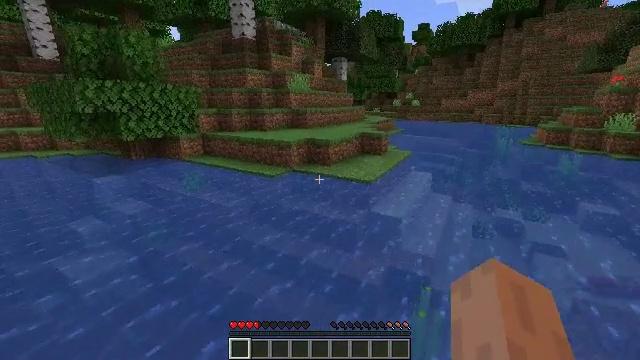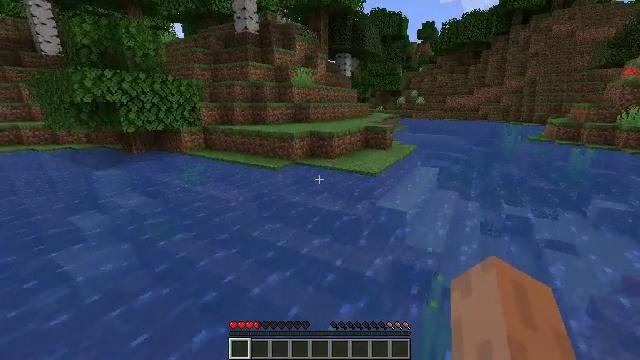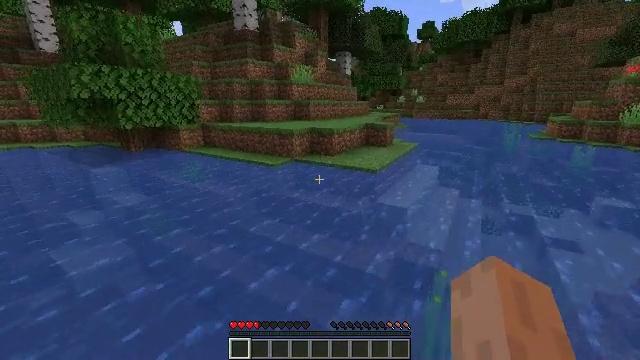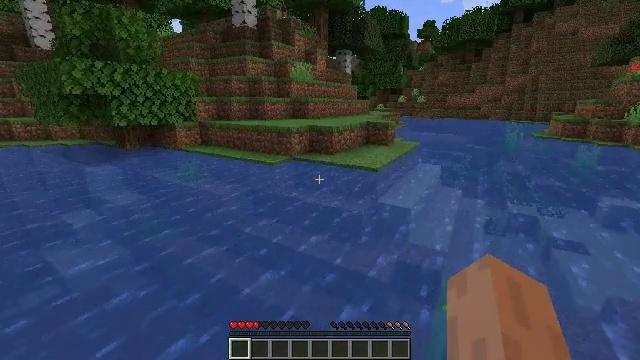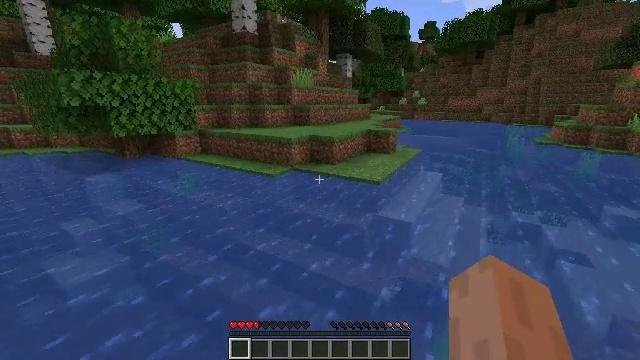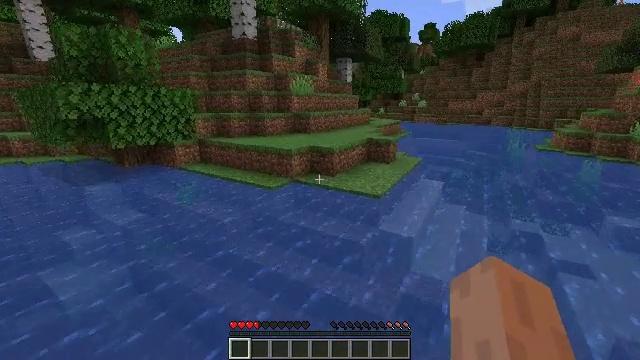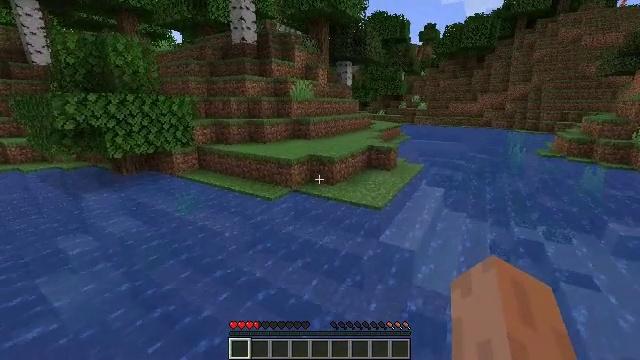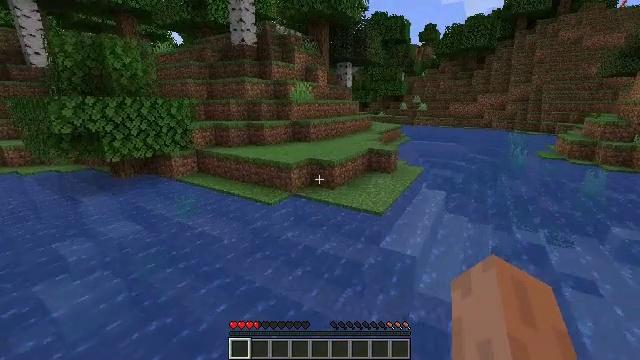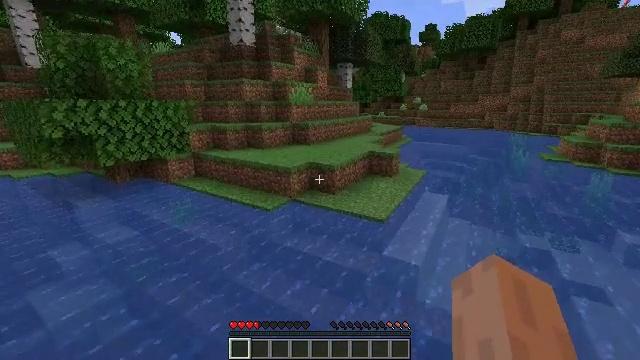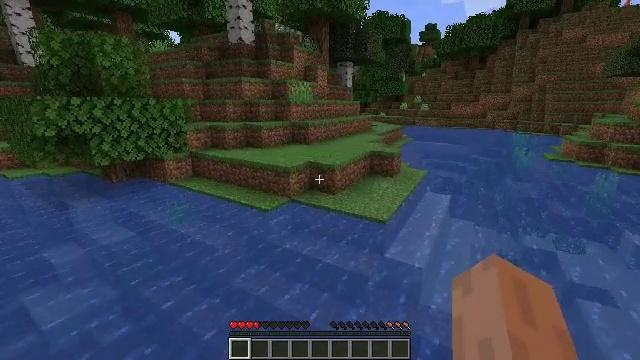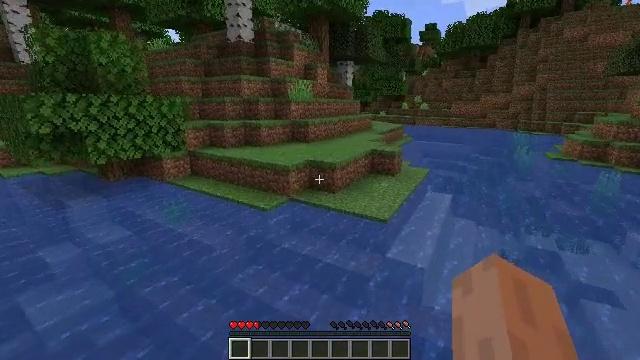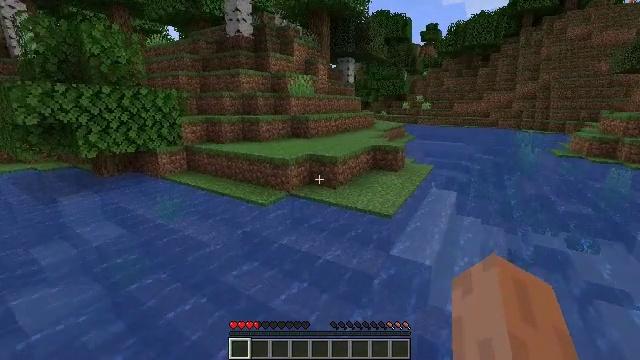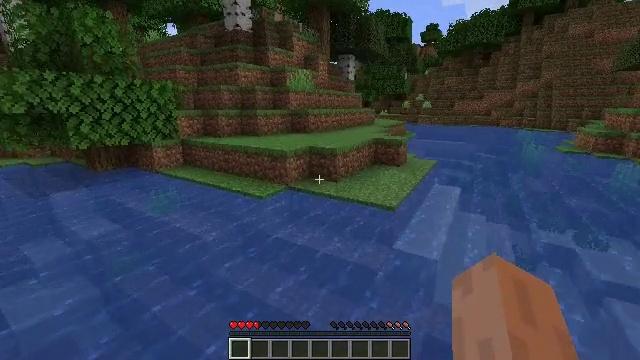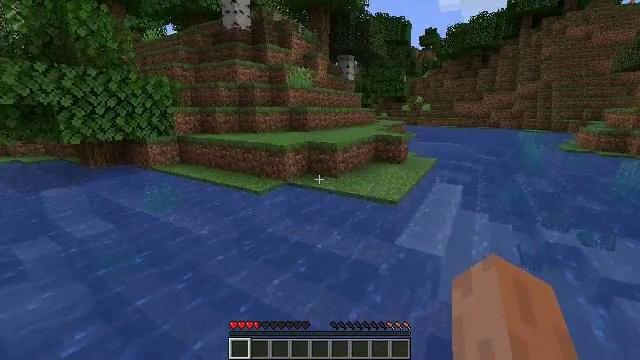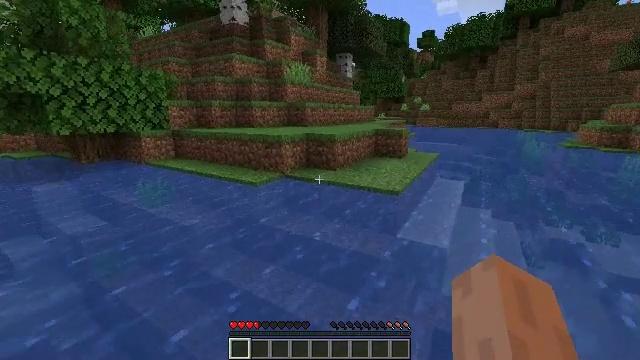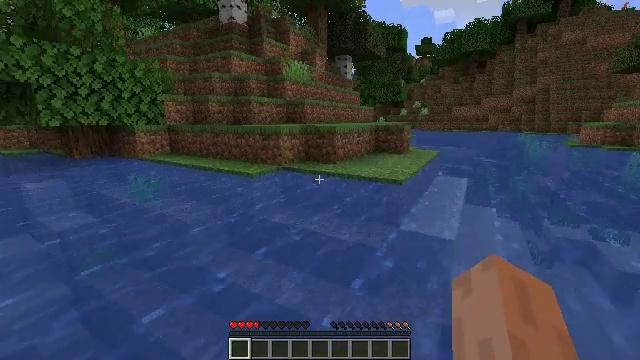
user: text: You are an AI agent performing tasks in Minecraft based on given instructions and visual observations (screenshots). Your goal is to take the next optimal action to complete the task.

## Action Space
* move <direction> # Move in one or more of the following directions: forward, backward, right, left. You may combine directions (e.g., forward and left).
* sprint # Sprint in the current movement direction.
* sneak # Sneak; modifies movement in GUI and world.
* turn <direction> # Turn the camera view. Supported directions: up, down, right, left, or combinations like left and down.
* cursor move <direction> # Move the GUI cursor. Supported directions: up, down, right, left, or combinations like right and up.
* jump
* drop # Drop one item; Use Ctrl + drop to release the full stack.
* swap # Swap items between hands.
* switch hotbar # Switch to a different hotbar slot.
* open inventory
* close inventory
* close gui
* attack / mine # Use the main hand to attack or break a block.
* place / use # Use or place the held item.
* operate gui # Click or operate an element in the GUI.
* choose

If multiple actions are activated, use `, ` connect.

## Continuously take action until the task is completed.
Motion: motion action
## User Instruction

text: Kill mobs.
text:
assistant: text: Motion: move forward, sprint, jump
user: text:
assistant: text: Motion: move forward, sprint, jump
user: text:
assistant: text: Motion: move forward, sprint, jump
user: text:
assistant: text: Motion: move forward, sprint, jump
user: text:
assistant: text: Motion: move forward, sprint, jump
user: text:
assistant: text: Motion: move forward, sprint, jump
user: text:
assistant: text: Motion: move forward, sprint, jump
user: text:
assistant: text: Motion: move forward, sprint, jump
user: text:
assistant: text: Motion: move forward, sprint, jump
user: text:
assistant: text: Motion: move forward, sprint, jump
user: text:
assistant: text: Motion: move forward, sprint, jump
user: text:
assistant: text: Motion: move forward, sprint, jump
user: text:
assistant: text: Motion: move forward, sprint, jump
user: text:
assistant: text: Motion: move forward, sprint, jump
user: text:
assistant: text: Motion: move forward, sprint, turn up
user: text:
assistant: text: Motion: move forward, sprint, turn up
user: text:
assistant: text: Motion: move forward, sprint, turn up
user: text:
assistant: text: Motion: move forward, sprint, turn up
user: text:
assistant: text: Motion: move forward, sprint, turn up
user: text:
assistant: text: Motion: move forward, sprint, turn up
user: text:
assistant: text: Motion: move forward, sprint, turn up
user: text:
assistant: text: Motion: move forward, sprint
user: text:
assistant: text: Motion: move forward, sprint
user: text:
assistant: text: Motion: move forward, sprint
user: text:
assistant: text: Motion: move forward, sprint
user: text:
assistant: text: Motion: move forward, sprint
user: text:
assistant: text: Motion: move forward, sprint
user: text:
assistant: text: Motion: move forward, sprint, turn up, jump
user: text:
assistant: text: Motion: move forward, sprint, turn left and up, jump
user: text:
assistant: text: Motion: move forward, sprint, turn left and up, jump